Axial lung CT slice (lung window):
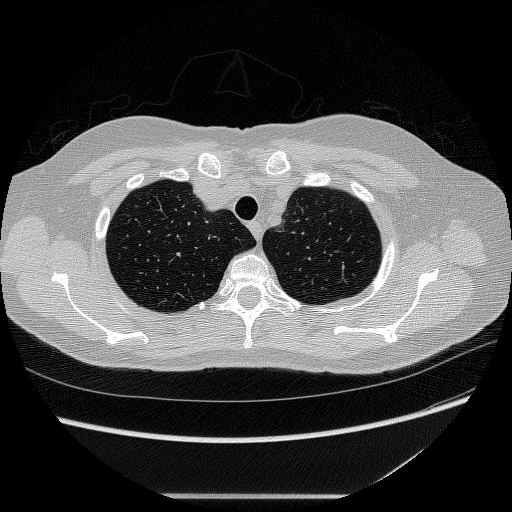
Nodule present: no